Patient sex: M
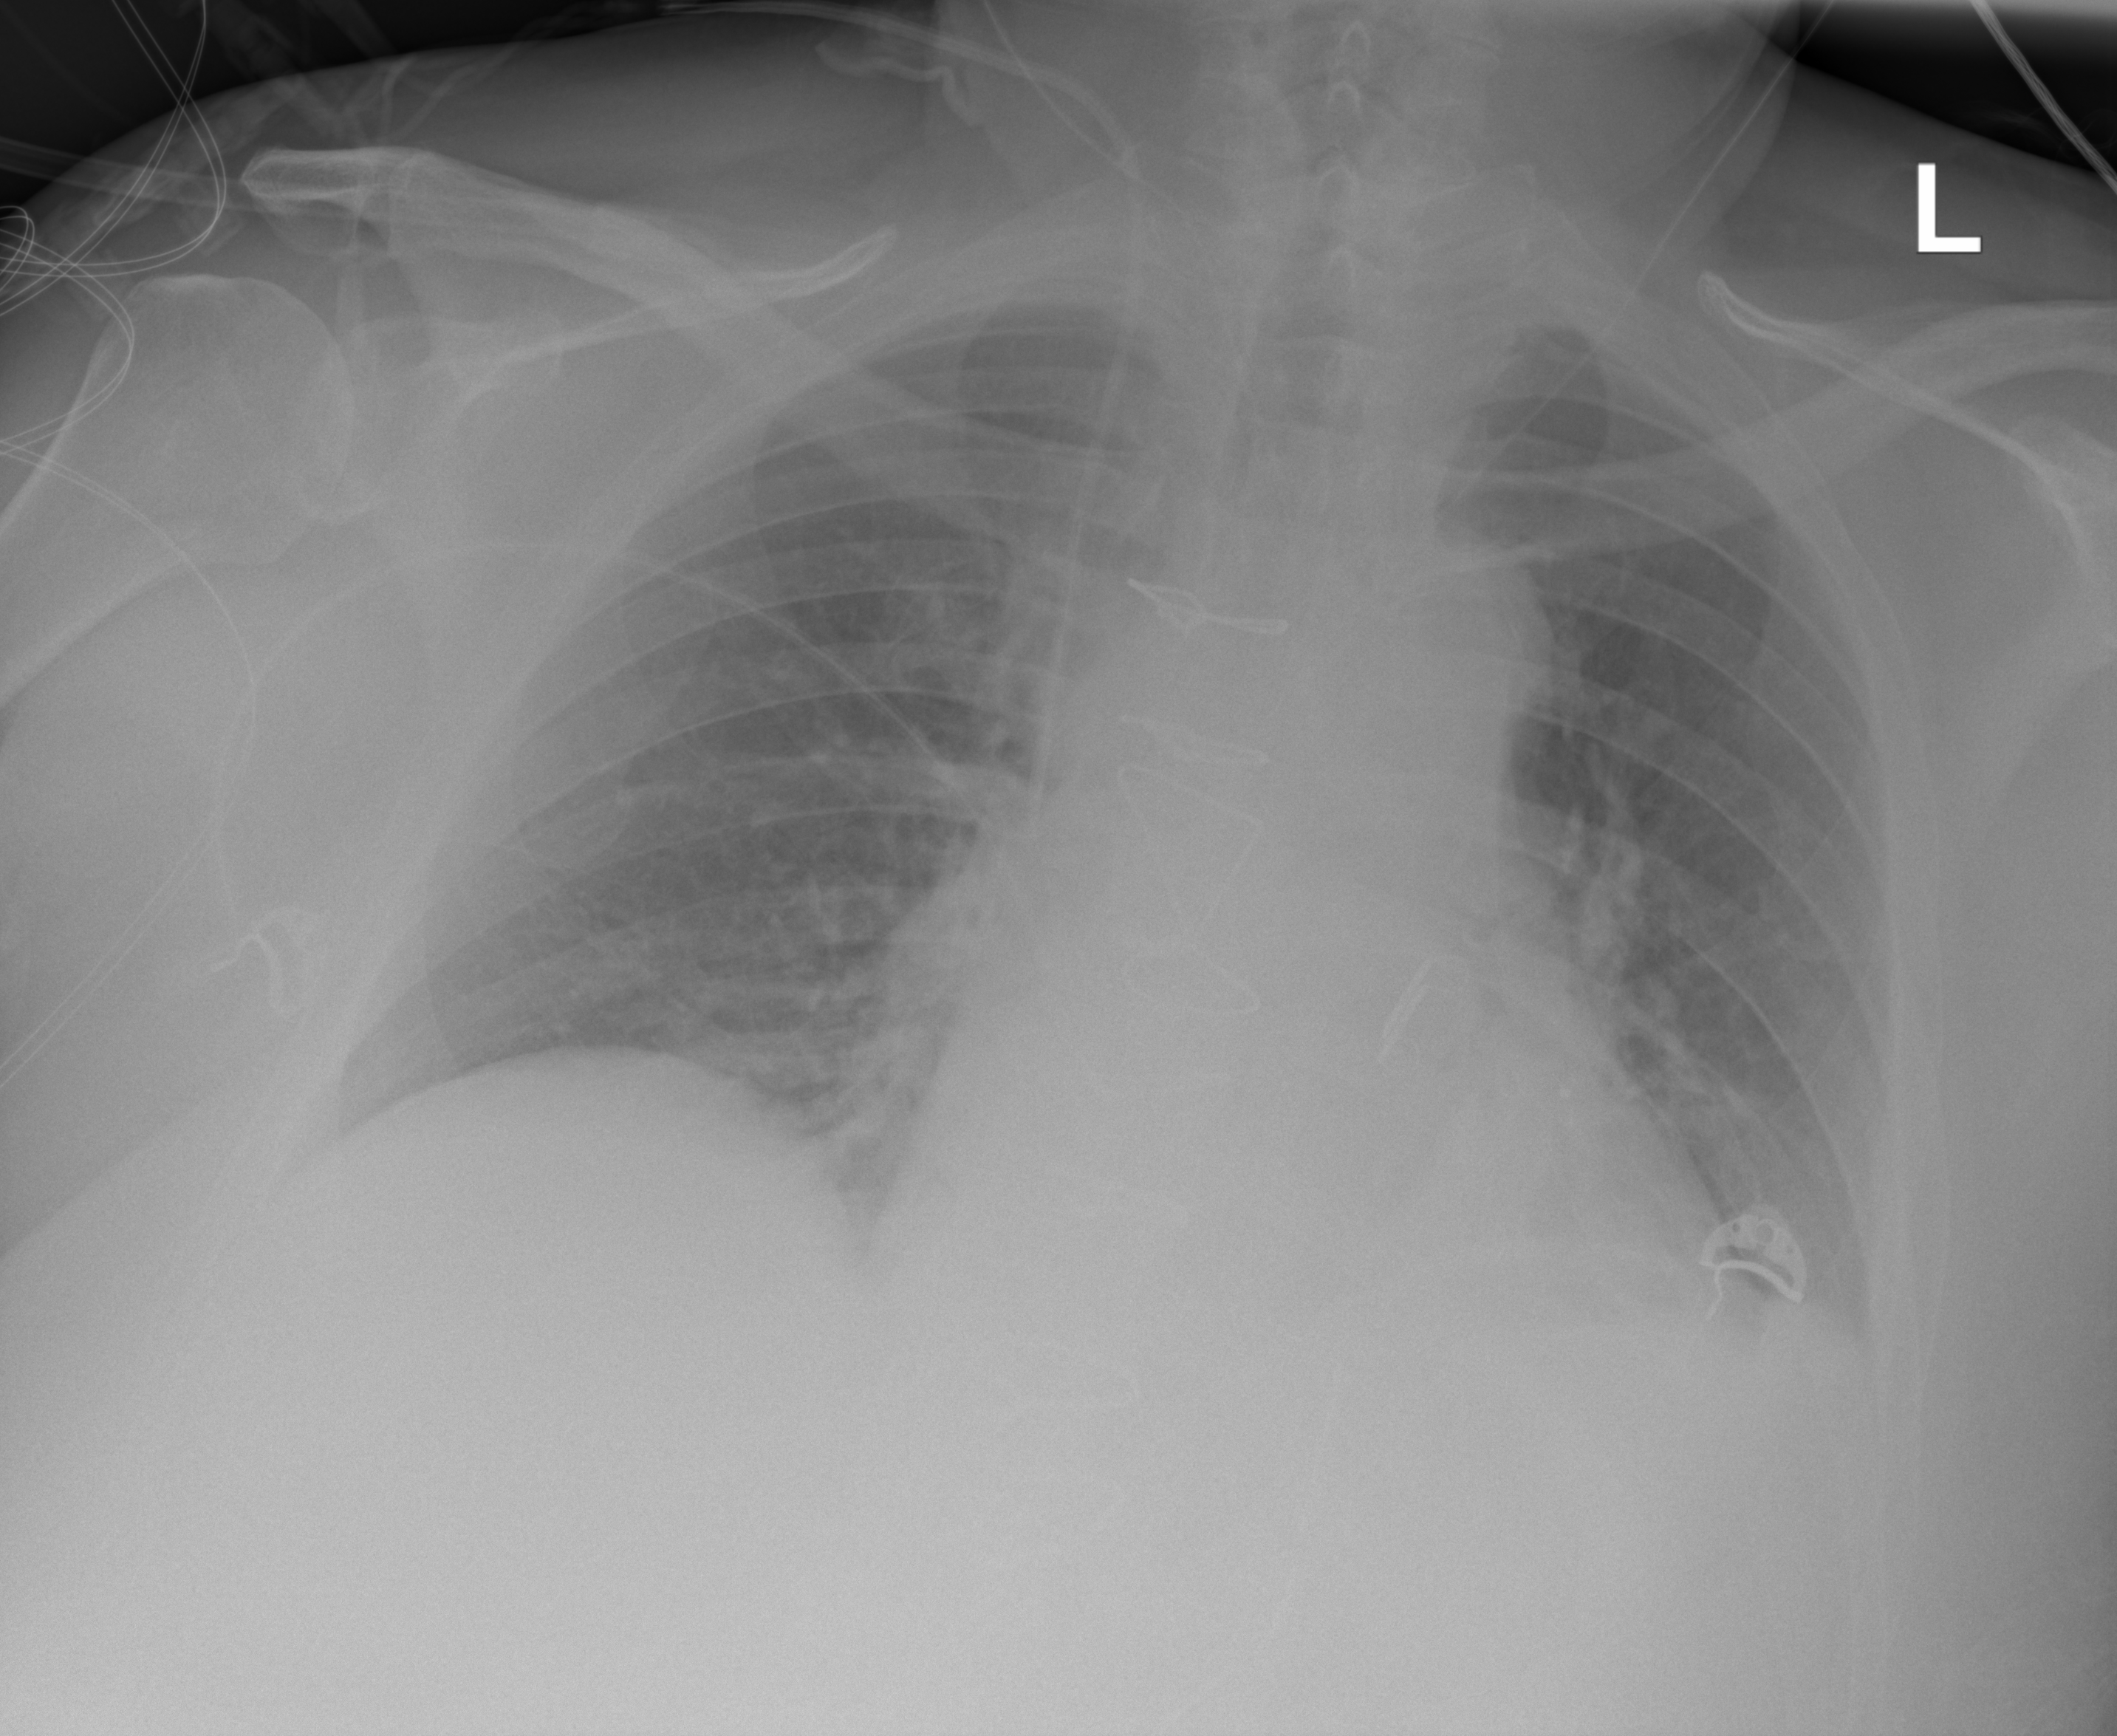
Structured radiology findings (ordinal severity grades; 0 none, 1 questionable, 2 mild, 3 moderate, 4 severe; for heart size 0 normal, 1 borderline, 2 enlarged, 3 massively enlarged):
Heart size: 2
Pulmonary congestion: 2
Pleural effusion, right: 0
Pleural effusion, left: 2
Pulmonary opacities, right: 0
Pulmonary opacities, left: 0
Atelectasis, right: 2
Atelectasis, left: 2